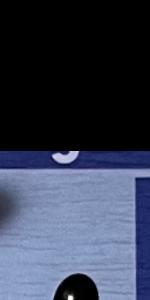
Label: Empty